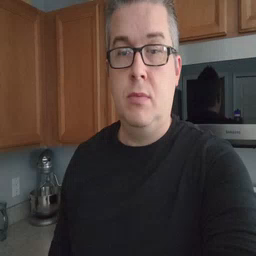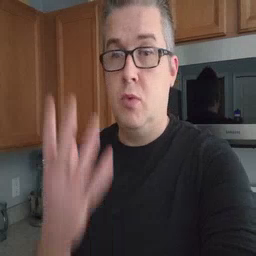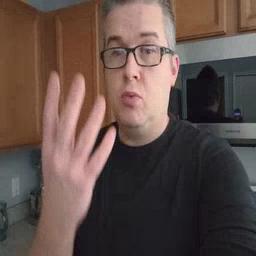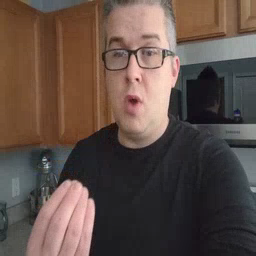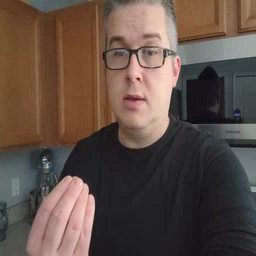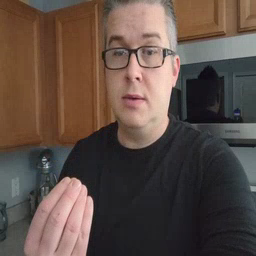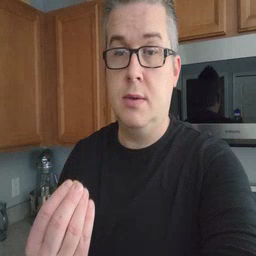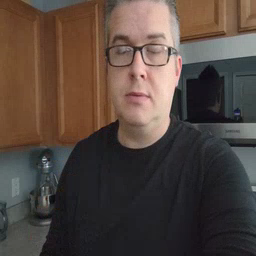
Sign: wet